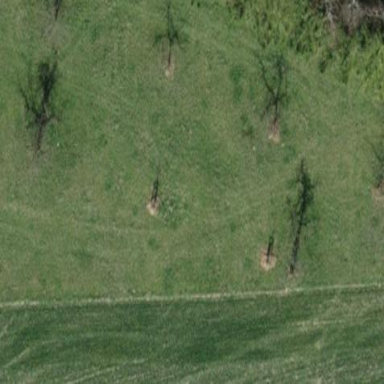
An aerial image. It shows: Orchard.